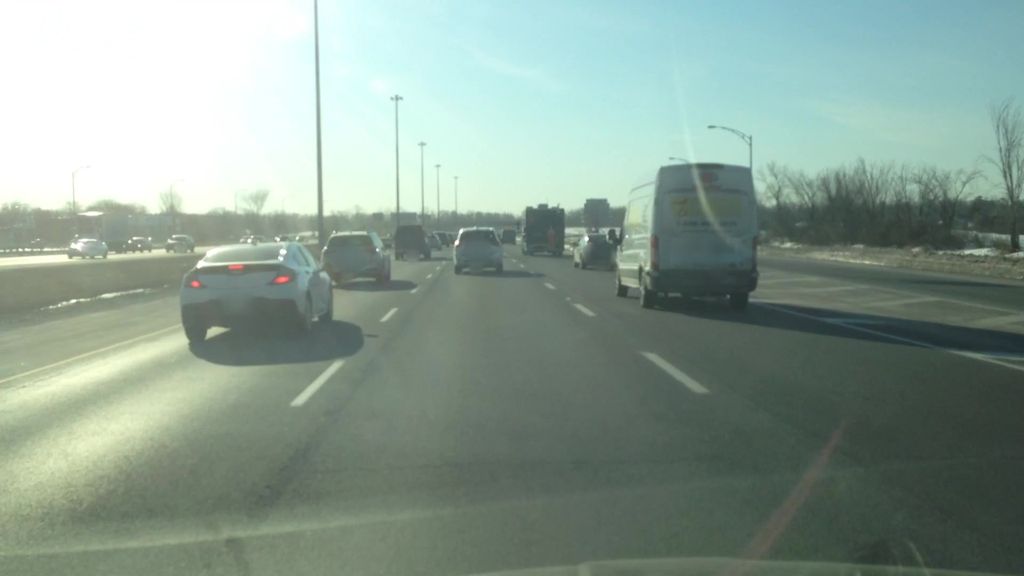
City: montreal